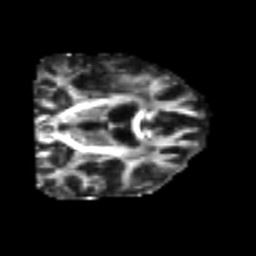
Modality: FA
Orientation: coronal
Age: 50
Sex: female
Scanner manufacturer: siemens
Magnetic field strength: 3 T
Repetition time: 4.999 s
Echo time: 0.07946 s